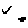
Label: bird